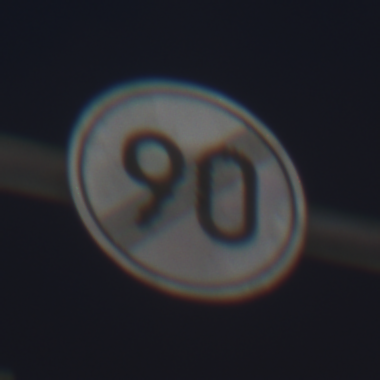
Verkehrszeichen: EndeGeschwindigkeit90
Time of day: Night
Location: Outdoor (Urban)
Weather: PartlyCloudy
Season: NotSpecified
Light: Artificial